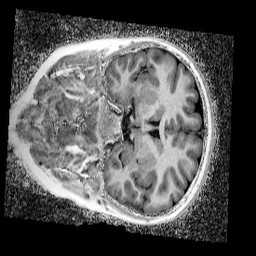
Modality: UNIT1_denoised
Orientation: coronal
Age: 11
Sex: female
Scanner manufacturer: siemens
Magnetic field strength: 3 T
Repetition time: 4 s
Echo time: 0.00299 s